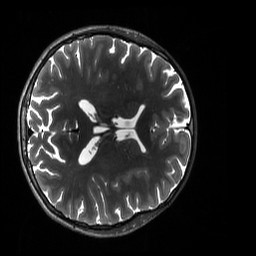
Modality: T2w
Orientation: axial
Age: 27
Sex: female